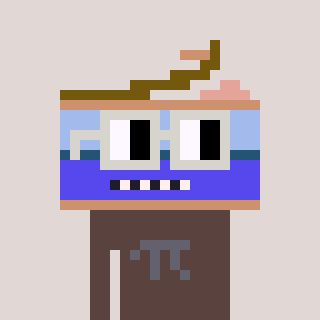
a pixel art character with square light gray glasses, a canned ham-shaped head and a darkbrown-colored body on a warm background